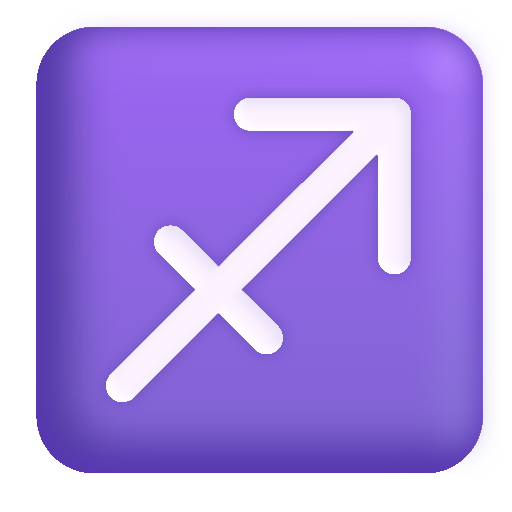
sagittarius color